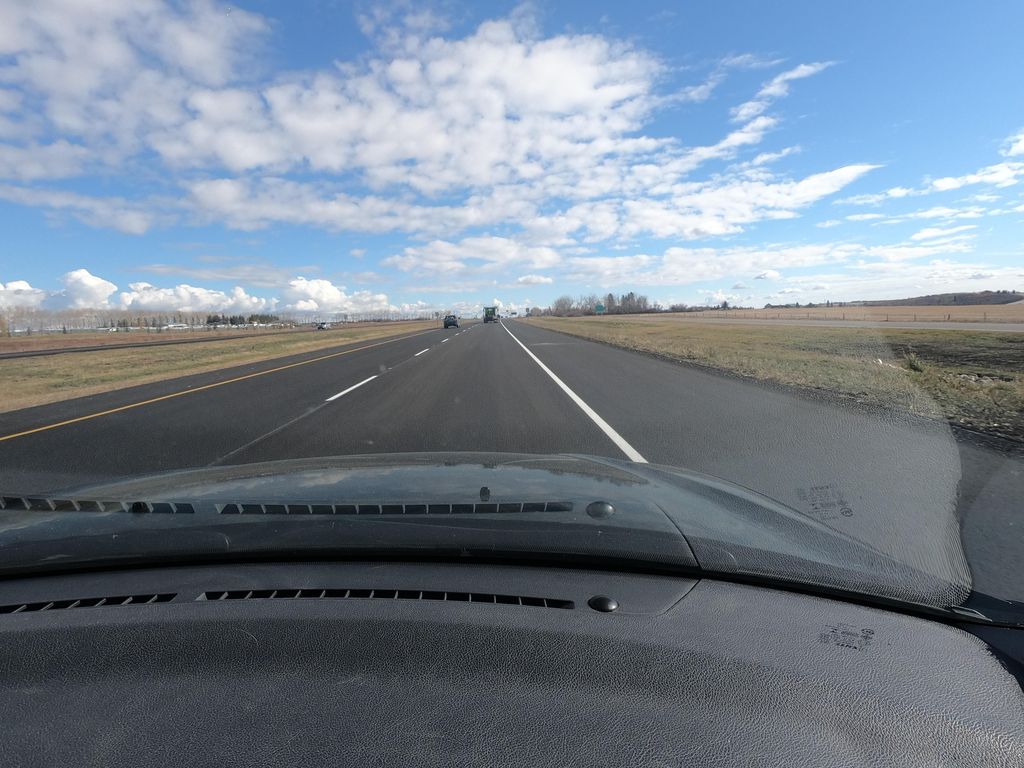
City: calgary